Interaction volume radius: 10 \u00c5
Interaction volume height: 45 \u00c5
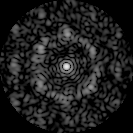
Disorder parameter: 0.7186